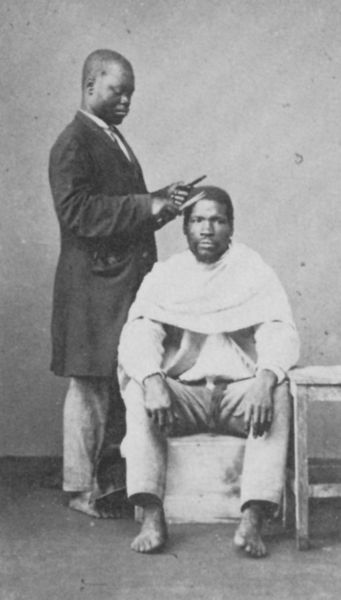
Titel: Straßenverkäufer in Rio de Janeiro
Künstler: Marc Ferrez
Standort: Rio de Janeiro
Institution: Sammlung Gilberto Ferrez
Schlagwörter: dunkel, fuß, hand, haut, mann, nackt, schatten, umhang, weiß, menschen, sitzen, frisur, grau, haar, hell, hintergrund, licht, männer, nase, raum, schwarz, stuhl, szene, tisch, blick, tuch, alt, anzug, bart, hemd, hose, jacke, wand, arm, arme, blicke, falten, gesicht, messer, stehen, bild, hände, innenraum, boden, haare, mantel, sitzend, stehend, frontal, gebeugt, kontrast, lippen, locken, traurig, arbeit, farbig, füße, sitz, zwei, hosen, afrika, kamm, leer, weis, amerika, hocker, schemel, frack, ernst, glatze, seitenansicht, atelier, handtuch, nackte, warten, knie, gehrock, foto, fotografie, photographie, unten, barfuss, neger, schwarze, schere, offen, hautfarbe, schlicht, schwarz-weiß, kittel, photo, afrikaner, schwarzer, schneiden, manteltasche, kunde, usa, breit, kämmen, orientalismus, sklaven, kolonialismus, tief, schwarz/weiß, szehen, schwrzweiß, anzugjacke, wilde, barbier, friseur, haat, farbiger, haarschnitt, rasieren, rasur, afro, schämel, frisör, barber, ausländer, afroamerikaner, geduld, haareschneiden, rasiermesser, baarfuß, fiseur, negride, stillsitzen, ds, kjdc, sfg, martin luther king, schwrze